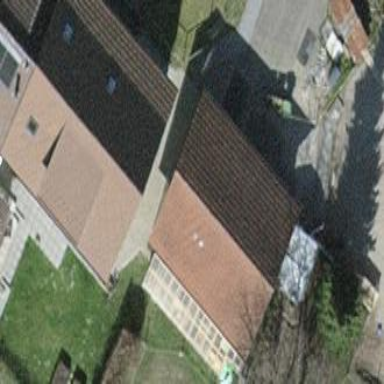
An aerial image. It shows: Shed building.